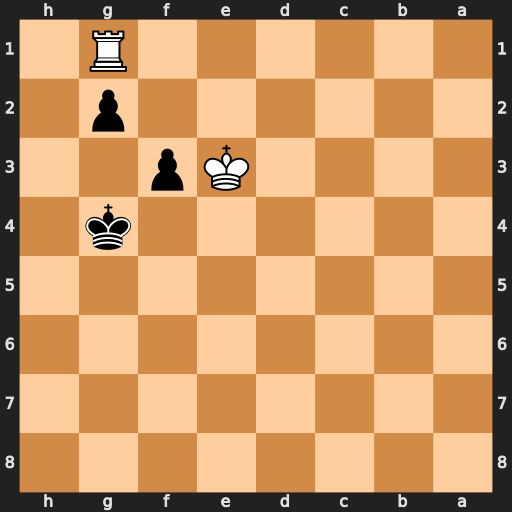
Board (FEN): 8/8/8/8/6k1/4Kp2/6p1/6R1
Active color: b
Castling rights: -
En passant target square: -
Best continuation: Kg3 Rb1 f2